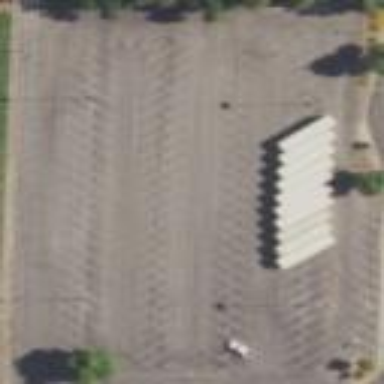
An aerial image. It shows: Parking area.